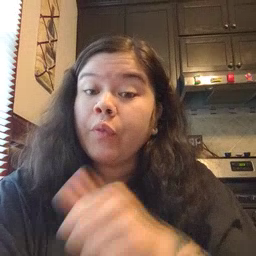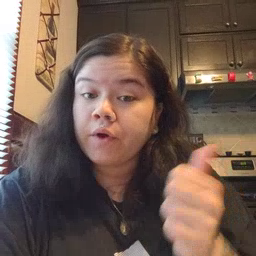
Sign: another